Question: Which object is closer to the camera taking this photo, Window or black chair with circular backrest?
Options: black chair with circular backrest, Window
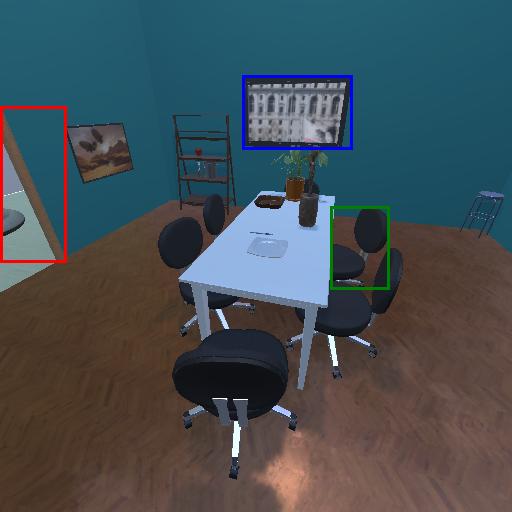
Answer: black chair with circular backrest